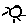
Label: sun